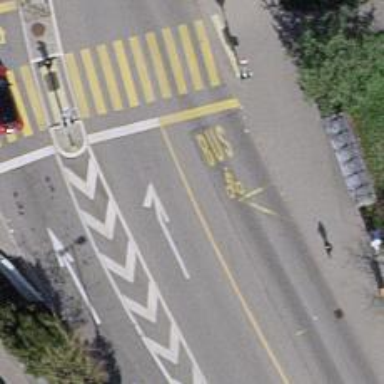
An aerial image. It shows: Primary link highway with dedicated lane for buses on the right and shared busway/cycleway on the right.